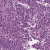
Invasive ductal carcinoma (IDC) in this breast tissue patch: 1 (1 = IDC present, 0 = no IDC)